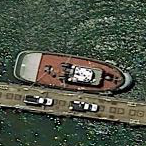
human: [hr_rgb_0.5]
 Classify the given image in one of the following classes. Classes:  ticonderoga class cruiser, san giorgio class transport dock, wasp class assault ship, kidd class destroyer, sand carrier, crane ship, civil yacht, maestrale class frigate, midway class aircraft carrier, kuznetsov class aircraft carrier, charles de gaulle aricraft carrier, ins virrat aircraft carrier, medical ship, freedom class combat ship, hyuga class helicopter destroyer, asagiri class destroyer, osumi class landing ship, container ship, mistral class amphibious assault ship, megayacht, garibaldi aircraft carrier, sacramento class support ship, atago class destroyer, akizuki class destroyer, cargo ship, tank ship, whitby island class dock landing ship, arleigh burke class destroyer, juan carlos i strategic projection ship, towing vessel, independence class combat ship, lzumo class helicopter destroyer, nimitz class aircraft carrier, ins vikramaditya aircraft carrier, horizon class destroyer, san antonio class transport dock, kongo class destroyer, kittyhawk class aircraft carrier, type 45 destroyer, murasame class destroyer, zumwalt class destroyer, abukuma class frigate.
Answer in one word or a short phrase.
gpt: Towing vessel